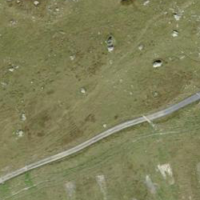
EUNIS habitat code: 26
Species observed at this site:
Empetrum nigrum
Vaccinium uliginosum
Erebia tyndarus